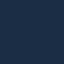
Land use / land cover class: SeaLake